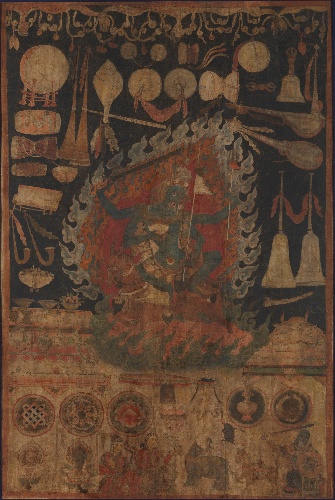
Date: late 16th century
Object type: Tangka
Classification: Paintings
Medium: Distemper on cloth
Culture: Tibet
Dimensions: 67 × 44 1/8 in. (170.2 × 112 cm)
Framed: 77 3/8 × 55 5/8 × 7/8 in. (196.5 × 141.3 × 2.2 cm)
Department: Asian Art
Credit line: Gift of Frances Gould-Naftal and Marvin Naftal, 1983
Accession year: 1983
Repository: Metropolitan Museum of Art, New York, NY
Tags: Elephants|Musical Instruments|Animals|Goddess|Horses